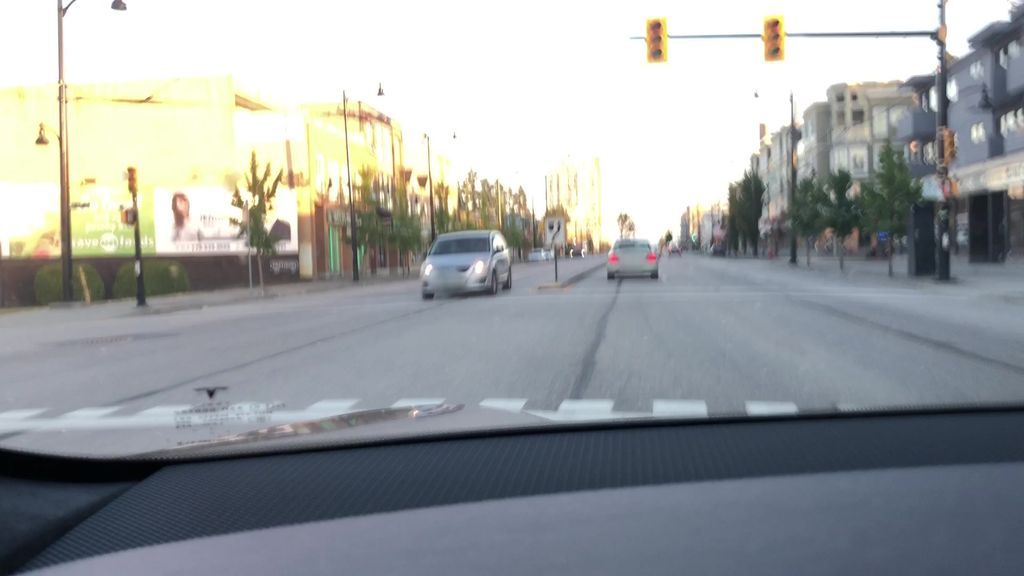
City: vancouver